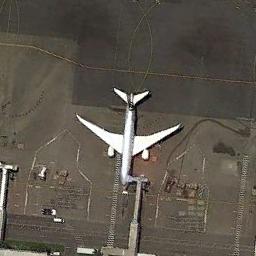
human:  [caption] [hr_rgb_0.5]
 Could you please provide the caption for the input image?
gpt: A white airplane is parked beside the terminal .

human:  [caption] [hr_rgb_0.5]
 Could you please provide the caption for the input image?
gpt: An airplane parked in an open area with many containers next to it .

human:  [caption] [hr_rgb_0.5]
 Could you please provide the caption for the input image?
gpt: A plane parked next to a boarding bridge and some facilities around it .

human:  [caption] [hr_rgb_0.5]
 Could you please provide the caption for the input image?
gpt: A large aircraft is docking at the corresponding gate .

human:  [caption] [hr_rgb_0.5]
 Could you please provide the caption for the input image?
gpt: A plane is in the parking lot next to the building .